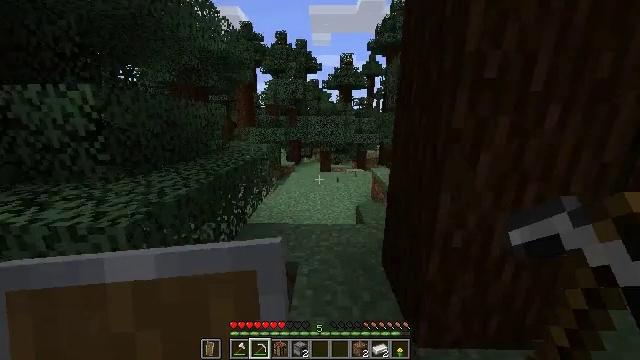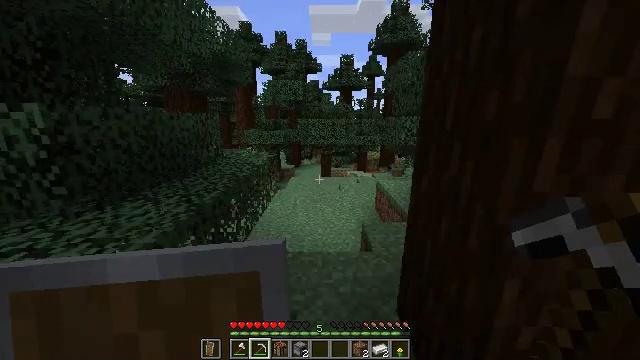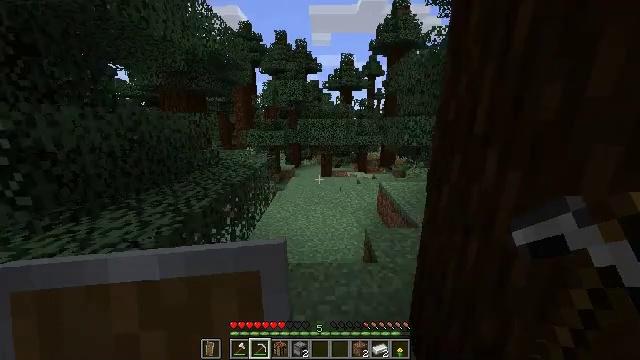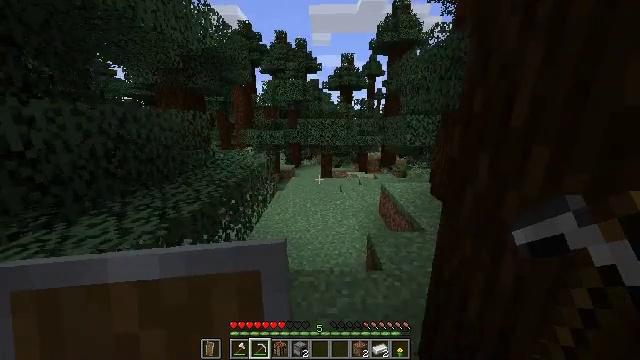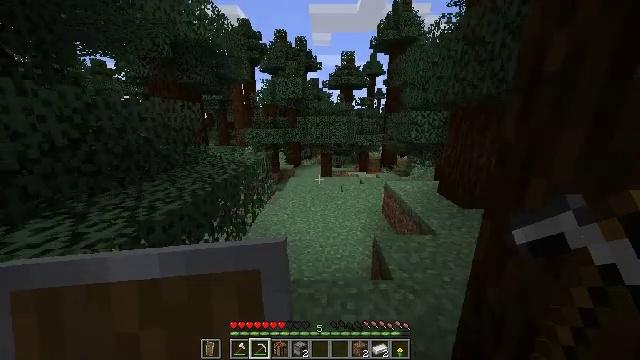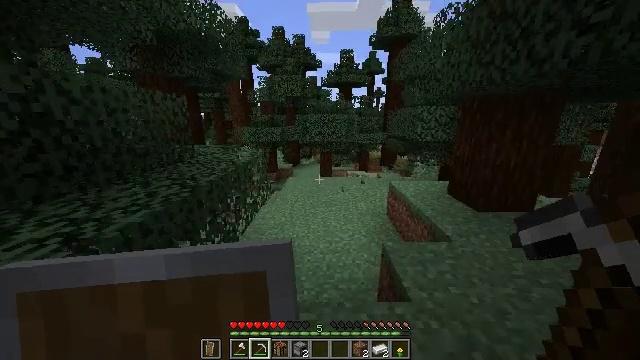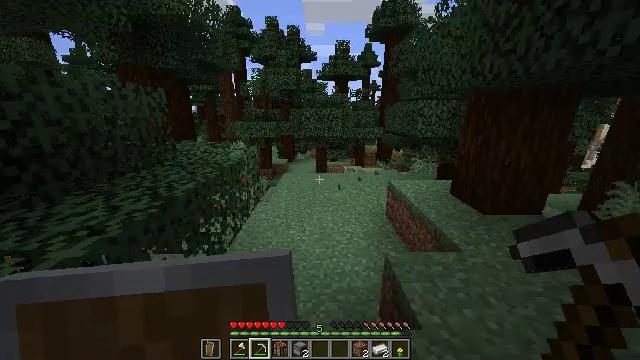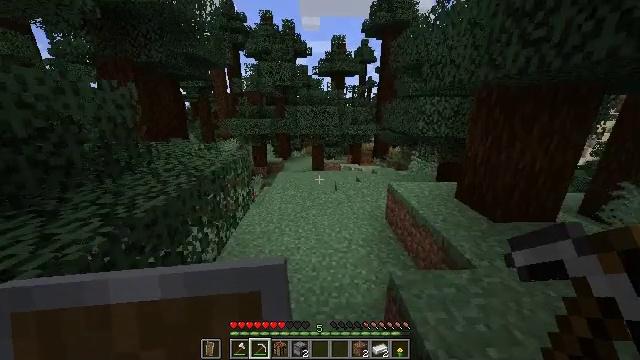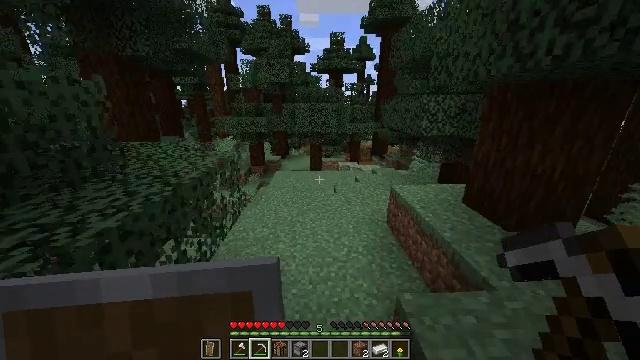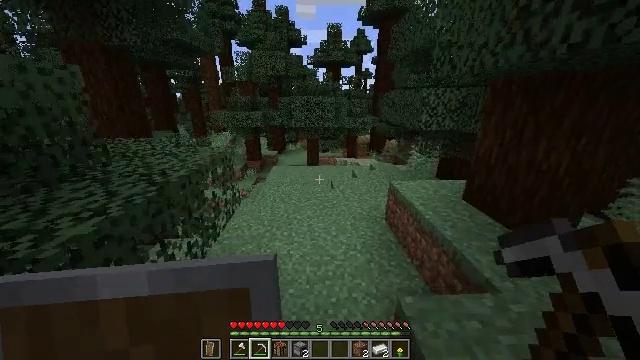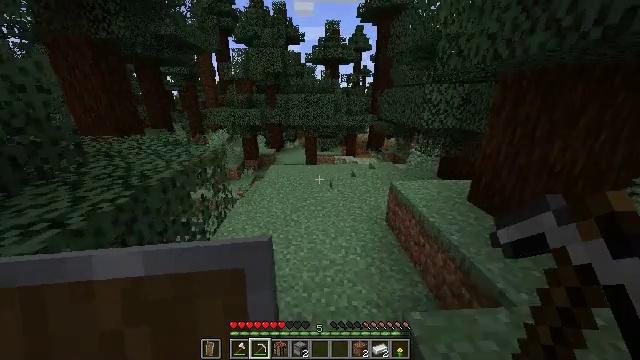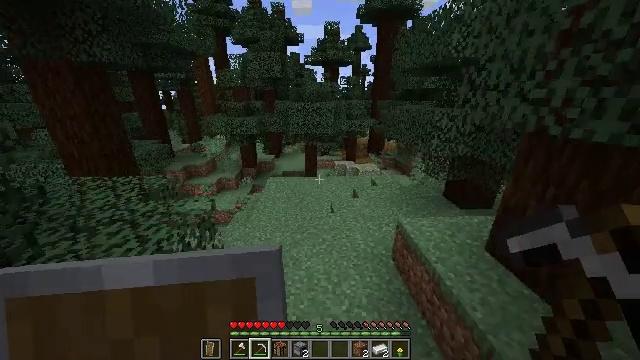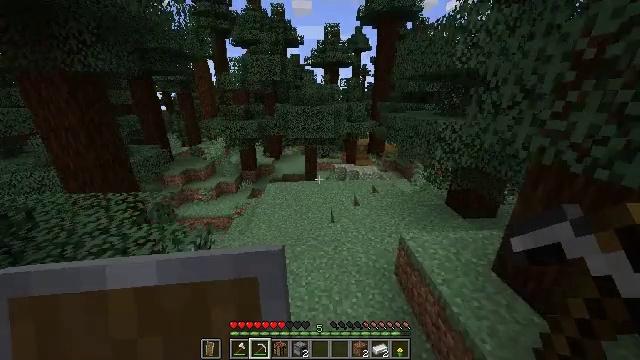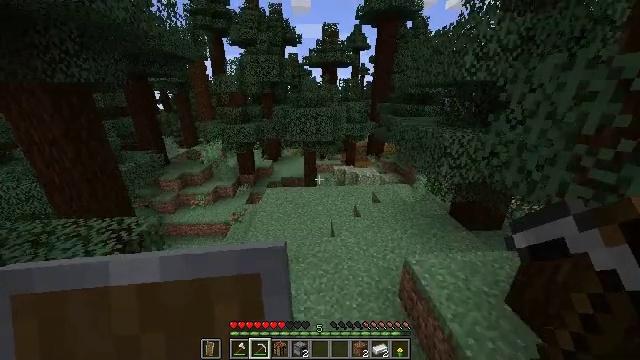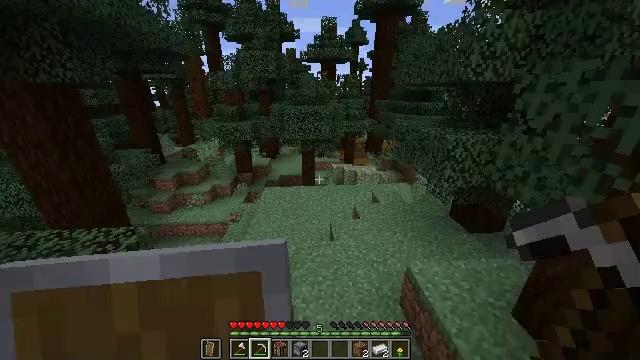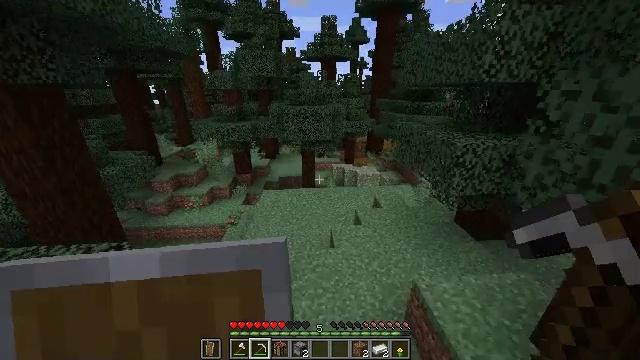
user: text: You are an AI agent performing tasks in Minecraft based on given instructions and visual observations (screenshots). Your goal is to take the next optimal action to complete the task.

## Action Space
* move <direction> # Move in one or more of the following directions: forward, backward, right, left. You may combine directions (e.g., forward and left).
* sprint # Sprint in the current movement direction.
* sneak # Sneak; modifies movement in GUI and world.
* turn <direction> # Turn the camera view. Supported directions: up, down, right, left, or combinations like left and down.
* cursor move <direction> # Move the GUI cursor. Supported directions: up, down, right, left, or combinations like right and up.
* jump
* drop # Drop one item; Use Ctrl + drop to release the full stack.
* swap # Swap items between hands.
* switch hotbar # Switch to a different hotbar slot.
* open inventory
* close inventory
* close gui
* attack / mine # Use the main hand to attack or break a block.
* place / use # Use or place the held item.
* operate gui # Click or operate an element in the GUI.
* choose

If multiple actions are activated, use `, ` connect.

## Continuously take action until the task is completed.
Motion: motion action
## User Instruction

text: Gather materials from the sweet berry bush.
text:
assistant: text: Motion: move forward, sprint, jump
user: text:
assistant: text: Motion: move forward, sprint, jump
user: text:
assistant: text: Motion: move forward, sprint, jump
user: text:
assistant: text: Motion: move forward, sprint, jump
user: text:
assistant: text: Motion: move forward, sprint
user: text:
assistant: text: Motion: move forward, sprint, turn right and down
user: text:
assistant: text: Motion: move forward, sprint, turn right
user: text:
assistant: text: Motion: move forward
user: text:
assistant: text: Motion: move forward, turn down
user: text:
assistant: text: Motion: move forward, jump
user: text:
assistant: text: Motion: move forward, sprint, jump
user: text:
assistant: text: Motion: move forward, sprint, jump
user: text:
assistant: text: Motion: move forward, sprint, jump
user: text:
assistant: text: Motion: move forward, sprint, turn down, jump
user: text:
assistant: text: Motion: move forward, jump
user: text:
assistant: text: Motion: move forward, jump
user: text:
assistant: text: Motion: move forward, jump
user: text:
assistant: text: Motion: move forward, jump
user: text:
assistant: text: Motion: move forward, turn left and down, jump
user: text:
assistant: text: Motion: move forward, turn left and down, jump
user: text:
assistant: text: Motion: move forward, turn left and down, jump
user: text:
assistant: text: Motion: move forward, turn left, jump
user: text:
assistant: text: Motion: move forward, turn left, jump
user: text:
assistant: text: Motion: move forward, jump
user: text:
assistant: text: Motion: move forward, jump
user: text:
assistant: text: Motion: move forward, sprint, jump
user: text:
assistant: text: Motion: move forward, sprint, jump
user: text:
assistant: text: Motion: move forward, sprint, jump
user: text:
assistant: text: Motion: move forward, sprint, jump
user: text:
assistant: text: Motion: move forward, sprint, jump